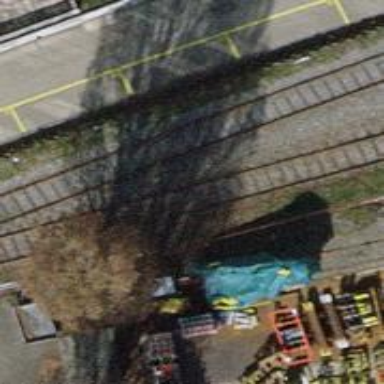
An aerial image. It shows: Single railway spur track.